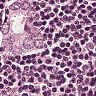
Metastatic tissue present: yes